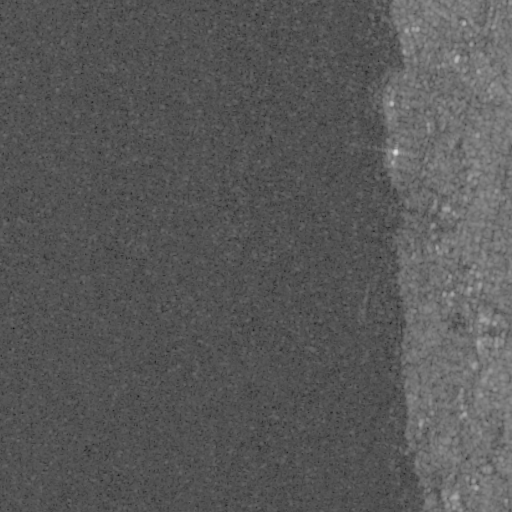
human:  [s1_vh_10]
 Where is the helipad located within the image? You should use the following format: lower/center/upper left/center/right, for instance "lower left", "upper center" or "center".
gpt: The helipad is located in the lower right of the image.
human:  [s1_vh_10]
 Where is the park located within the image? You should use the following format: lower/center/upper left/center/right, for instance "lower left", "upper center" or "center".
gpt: The park is located in the center right of the image.
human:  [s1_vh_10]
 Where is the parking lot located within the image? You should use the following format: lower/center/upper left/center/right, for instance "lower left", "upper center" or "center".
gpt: The parking lot is located in the right of the image.
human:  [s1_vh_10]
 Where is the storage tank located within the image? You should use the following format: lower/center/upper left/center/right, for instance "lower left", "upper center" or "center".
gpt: The storage tank is located in the center right of the image.
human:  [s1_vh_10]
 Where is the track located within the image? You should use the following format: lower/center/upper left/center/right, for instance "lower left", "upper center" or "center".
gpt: The track is located in the center right of the image.
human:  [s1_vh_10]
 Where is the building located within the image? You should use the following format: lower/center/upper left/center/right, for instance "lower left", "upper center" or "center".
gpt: The building is located in the right of the image.
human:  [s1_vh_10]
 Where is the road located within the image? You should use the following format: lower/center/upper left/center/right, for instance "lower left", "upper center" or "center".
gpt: The road is located in the right of the image.
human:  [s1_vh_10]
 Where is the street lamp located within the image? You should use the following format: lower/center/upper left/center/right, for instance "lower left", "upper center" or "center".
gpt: The street lamp is located in the upper right of the image.
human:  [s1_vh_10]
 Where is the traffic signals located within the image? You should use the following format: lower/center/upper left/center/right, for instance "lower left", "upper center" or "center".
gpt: The traffic signals is located in the center right of the image.
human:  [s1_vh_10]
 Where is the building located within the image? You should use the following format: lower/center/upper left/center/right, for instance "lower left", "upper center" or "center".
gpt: The building is located in the right of the image.
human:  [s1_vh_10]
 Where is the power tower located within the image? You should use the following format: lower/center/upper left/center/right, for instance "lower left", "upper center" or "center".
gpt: There is no power tower in the image.

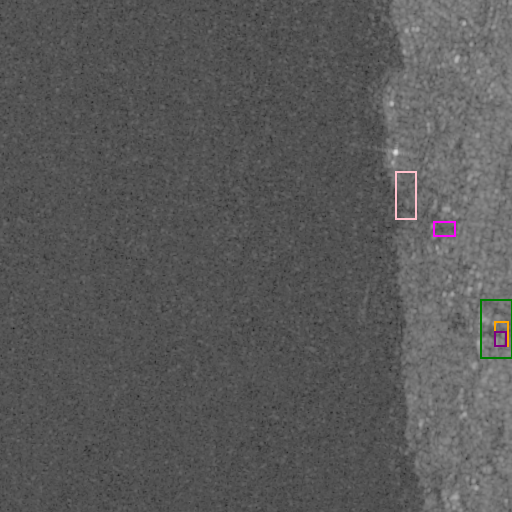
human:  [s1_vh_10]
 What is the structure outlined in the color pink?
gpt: The structure outlined in pink is a park.
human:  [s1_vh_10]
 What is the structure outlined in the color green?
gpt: The structure outlined in green is a parking lot.
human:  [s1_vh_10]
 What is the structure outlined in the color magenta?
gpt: The structure outlined in magenta is a track.
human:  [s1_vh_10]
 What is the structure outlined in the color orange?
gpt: The structure outlined in orange is a building.
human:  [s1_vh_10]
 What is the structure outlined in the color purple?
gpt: The structure outlined in purple is a building.
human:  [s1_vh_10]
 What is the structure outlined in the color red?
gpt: There is no red outline.